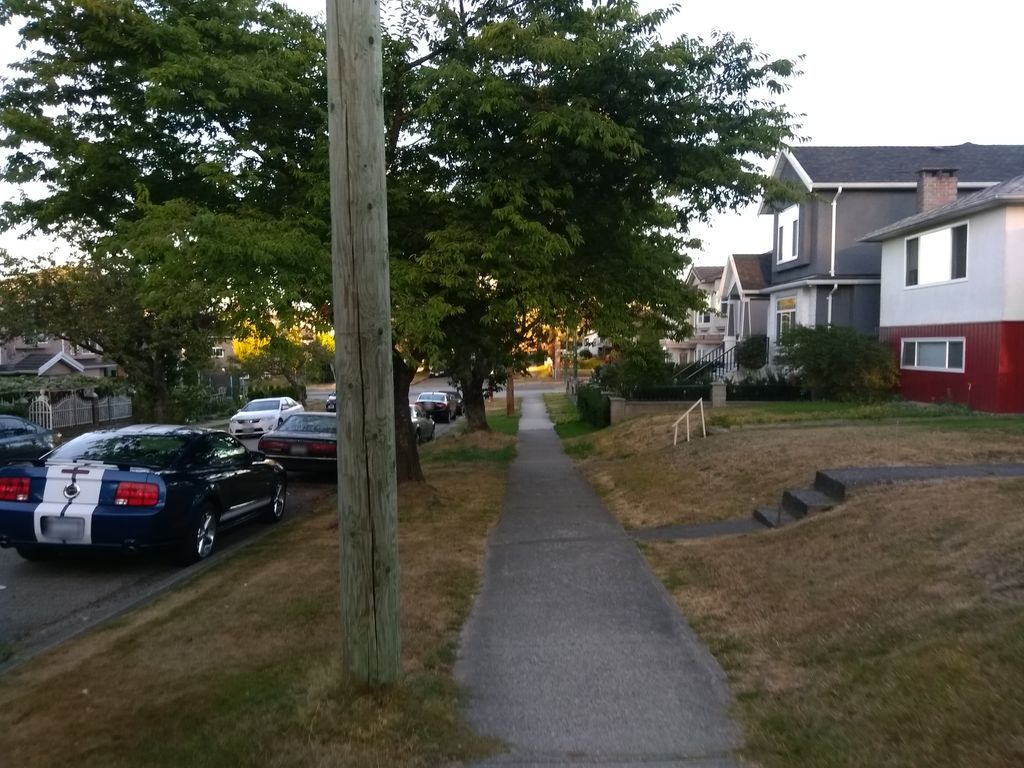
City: vancouver